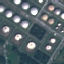
Land use / land cover: Industrial